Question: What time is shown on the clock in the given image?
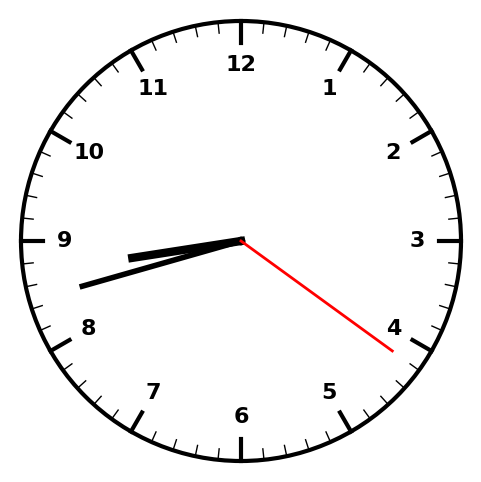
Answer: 08:42:21